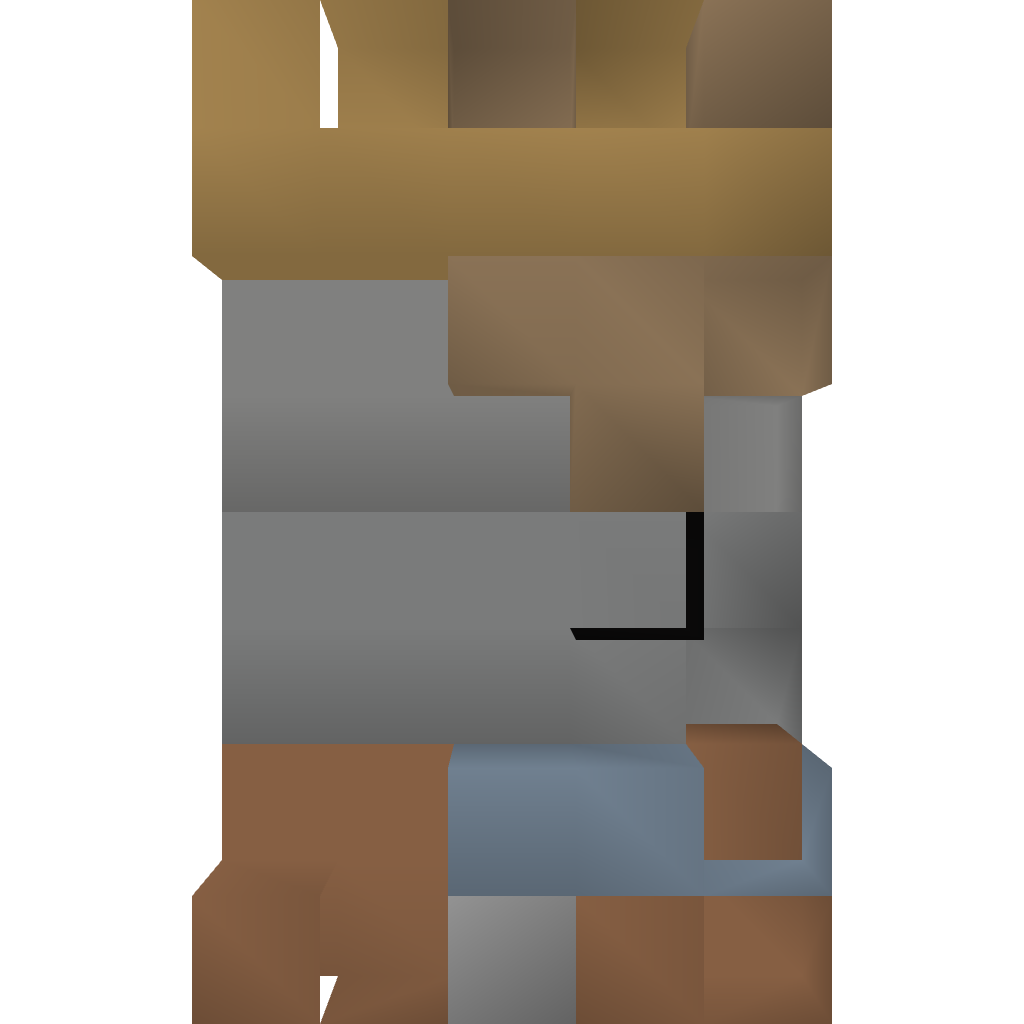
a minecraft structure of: Wall: Segment